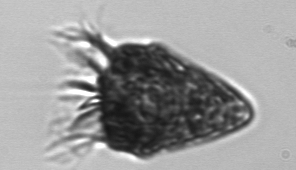
Label: Strombidium_morphotype2